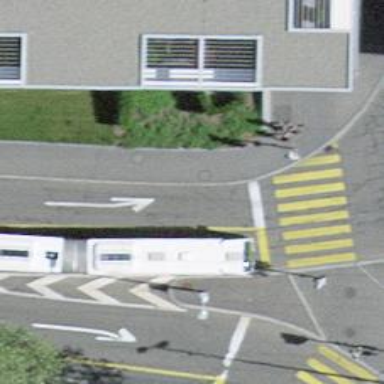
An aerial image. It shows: Road with traffic signals.